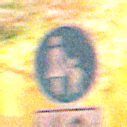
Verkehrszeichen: Gehweg
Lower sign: RichtungsangabeDurchPfeile8
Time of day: Night
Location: Outdoor (Nature)
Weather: Clear
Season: NotSpecified
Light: Natural